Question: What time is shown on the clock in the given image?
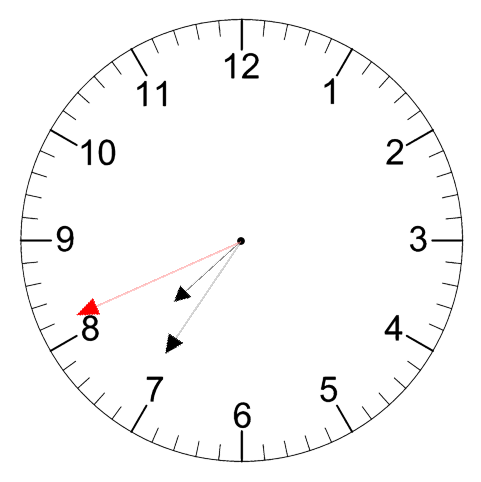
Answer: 07:35:41